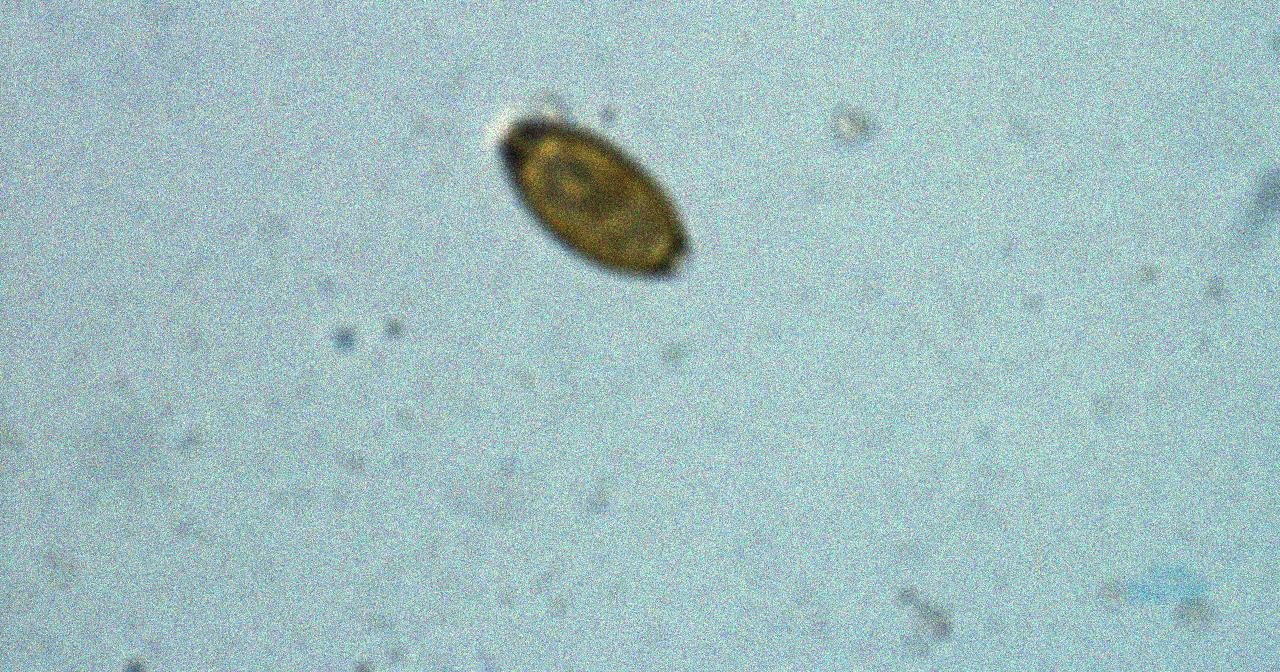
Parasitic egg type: Trichuris trichiura